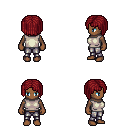
a pixel art fantasy rpg character, female body template, human, dark skin, white sleeveless shirt, metal pants, brunette pageboy hairstyle, four views (front, back, left, right), 2x2 character sprite sheet, small pixel art, hard edges, no anti-aliasing